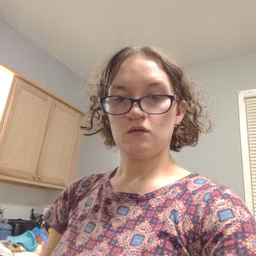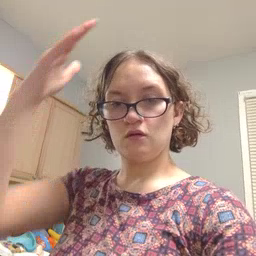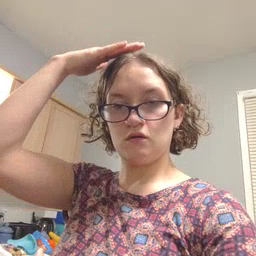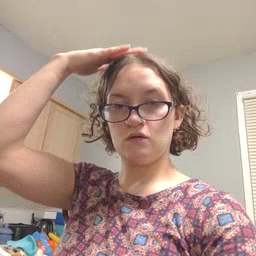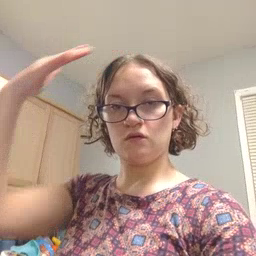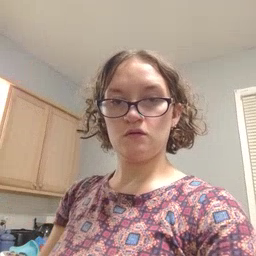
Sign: hat